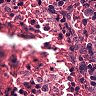
Metastatic tissue present: no